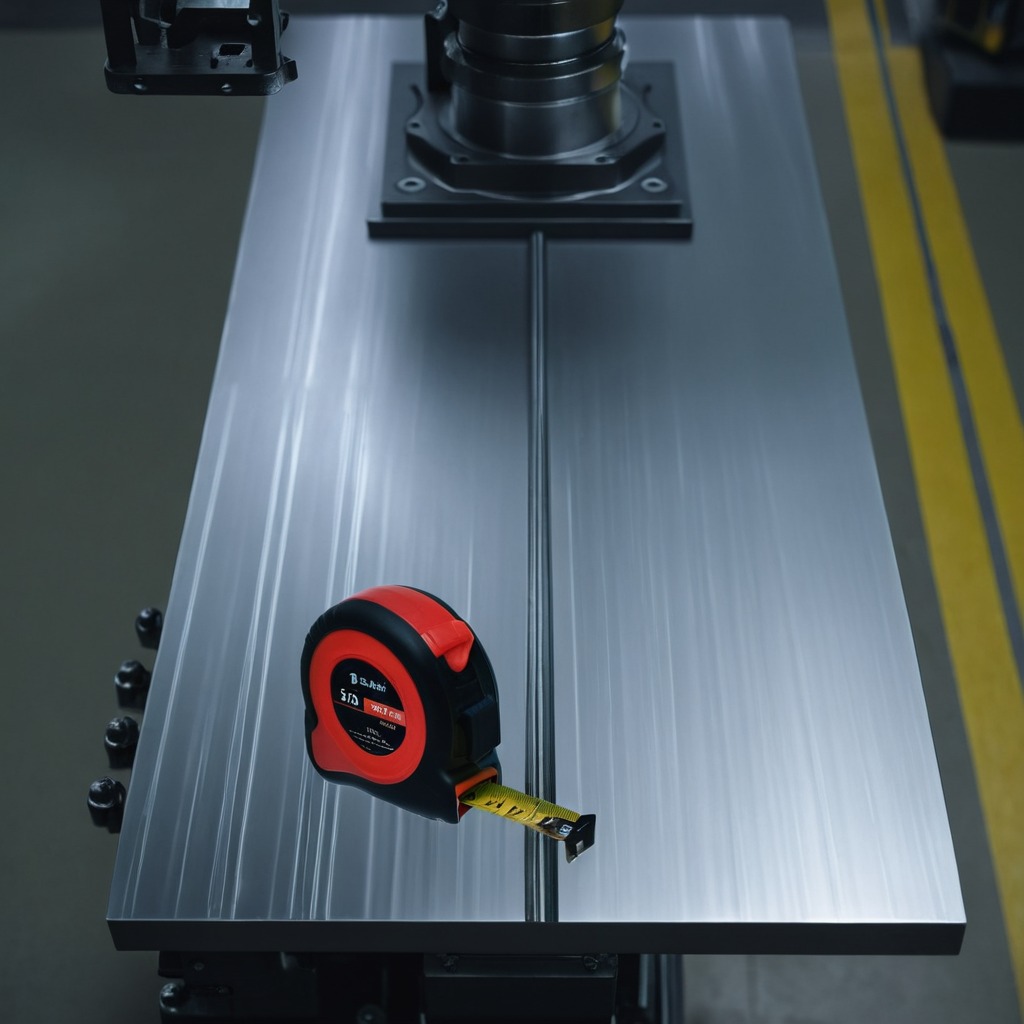
A measuring tape is lying on a metal table in a machine shop under fluorescent lights.